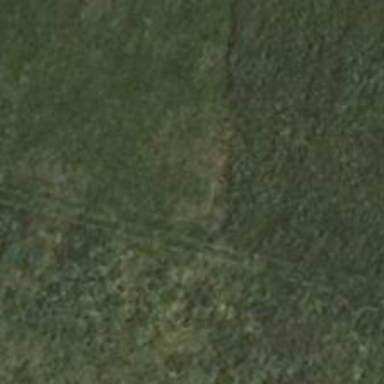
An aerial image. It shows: Grassy track with grade5 tracktype.